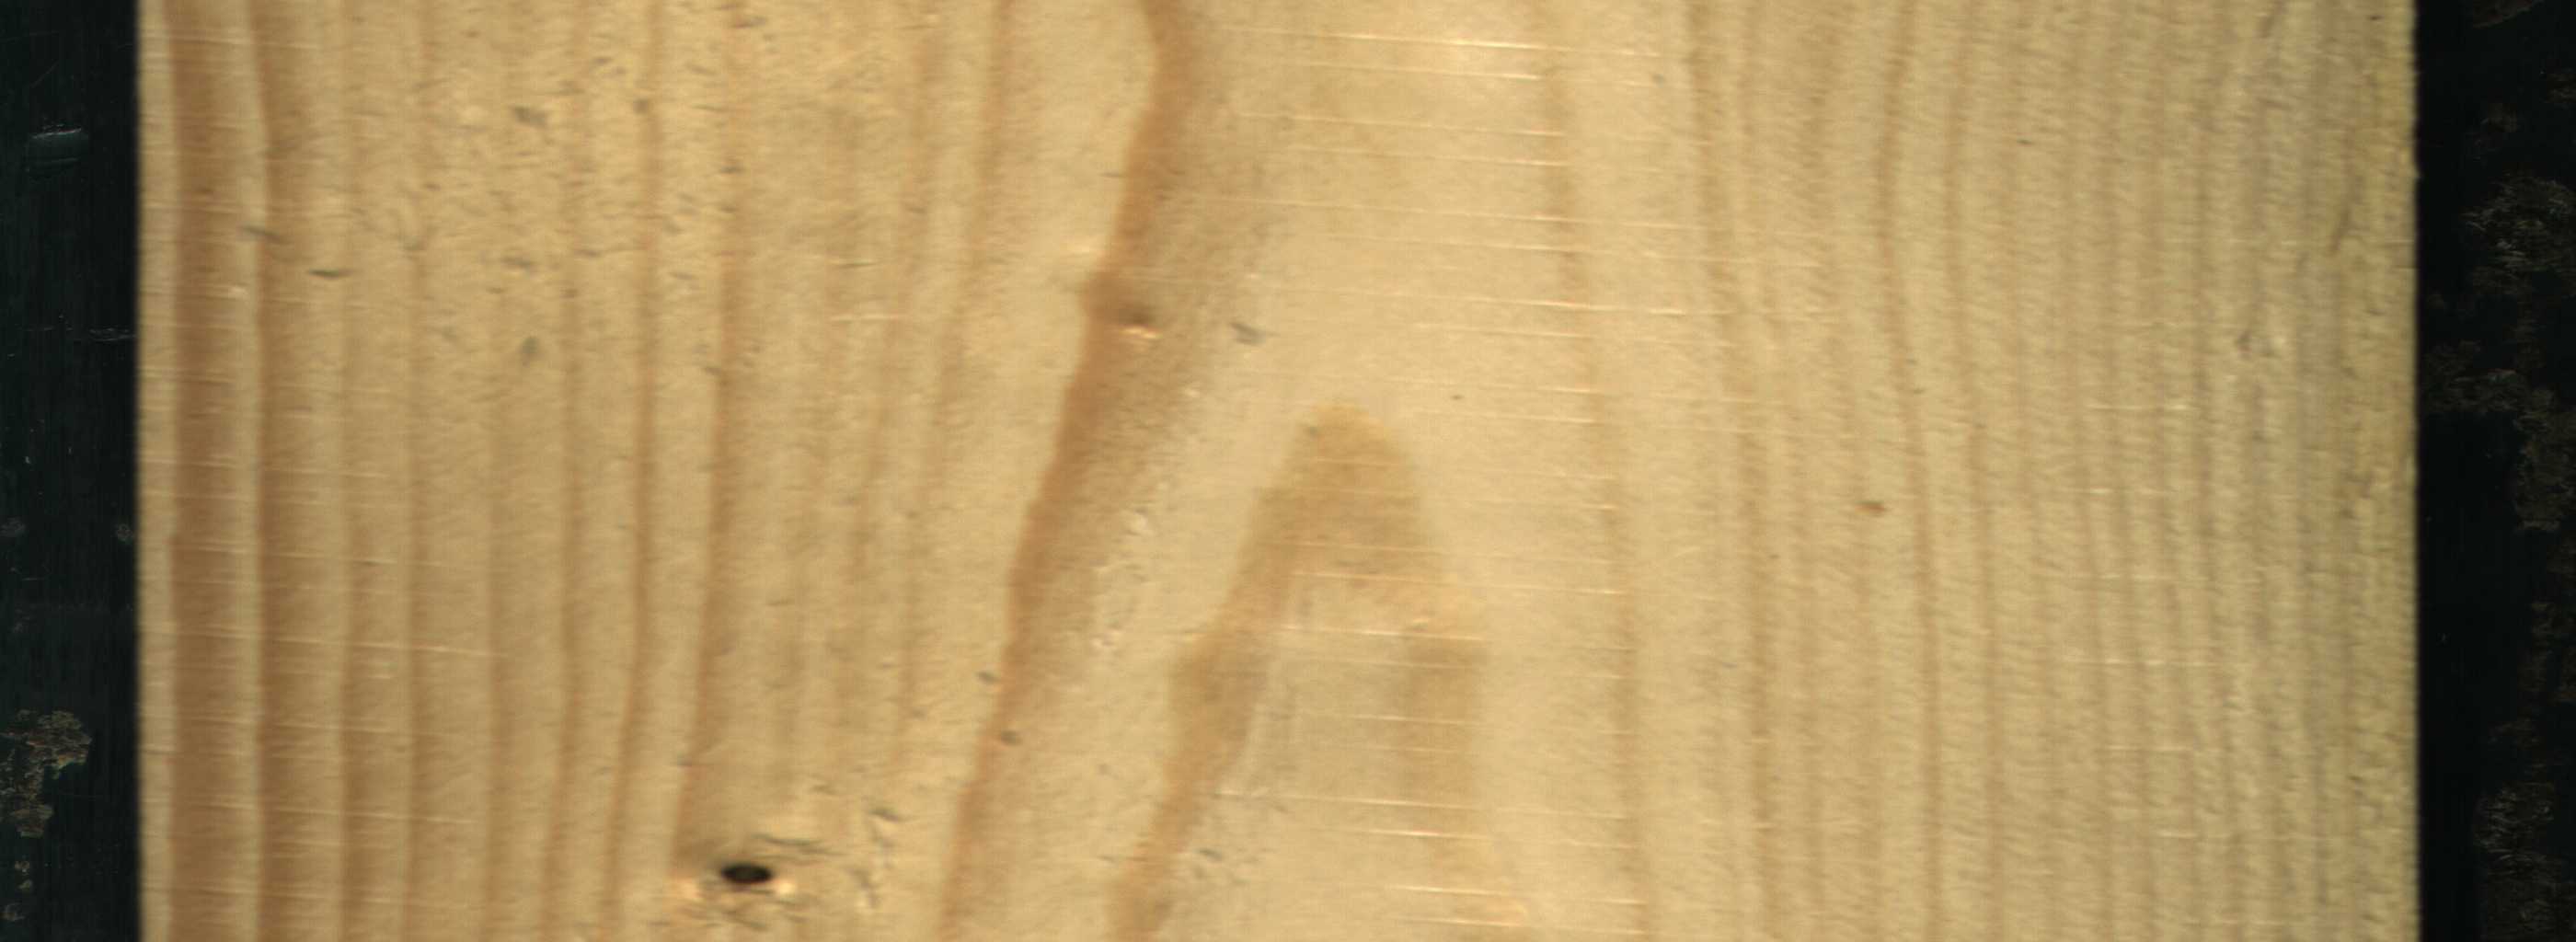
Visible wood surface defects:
Dead_Knot